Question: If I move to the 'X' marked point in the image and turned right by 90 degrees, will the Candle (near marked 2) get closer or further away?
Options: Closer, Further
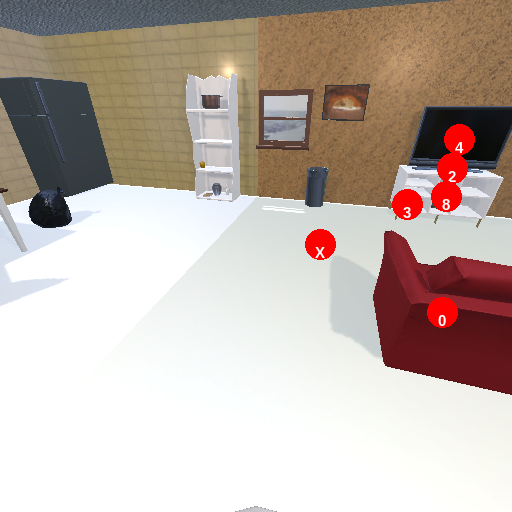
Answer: Closer